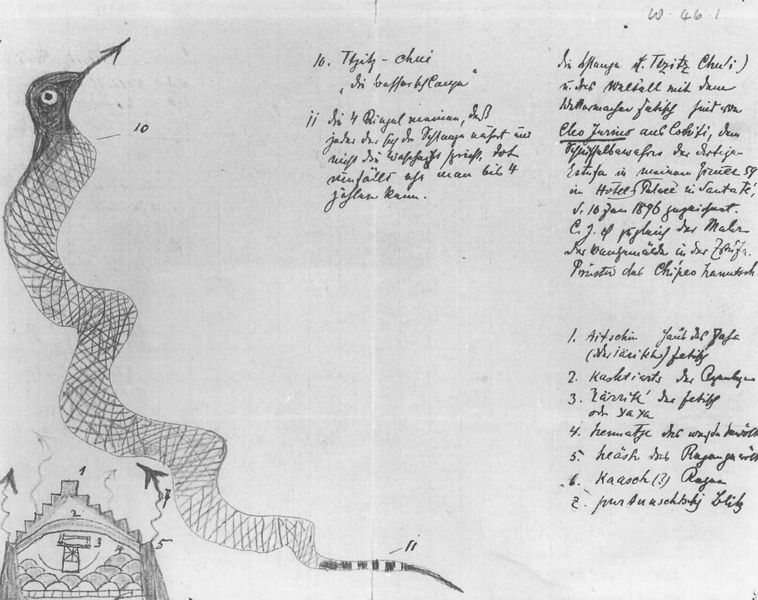
Titel: Kosmologische Darstellung, Zeichnung von Cleo Jurino
Künstler: Aby Warburg
Institution: London, The Warburg Institute Archive ©
Schlagwörter: vogel, weiß, frankreich, grau, schwarz, skizze, zeichnung, dach, gebäude, haus, tier, auge, rund, schwanz, schrift, papier, schnabel, detail, zahlen, deutsch, schraffur, text, buchstaben, beschriftung, schlange, bleistift, entwurf, schreiben, nummerierung, nummern, drachen, sütterlin, drache, handschrift, wort, tabelle, legende, wörter, flugzeug, 3, 4, 2, 5, 1, 10, ii, fanzösisch, w. 46